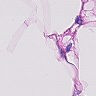
Metastatic tissue present: no